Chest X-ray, AP view. Patient: 35 years old, sex F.
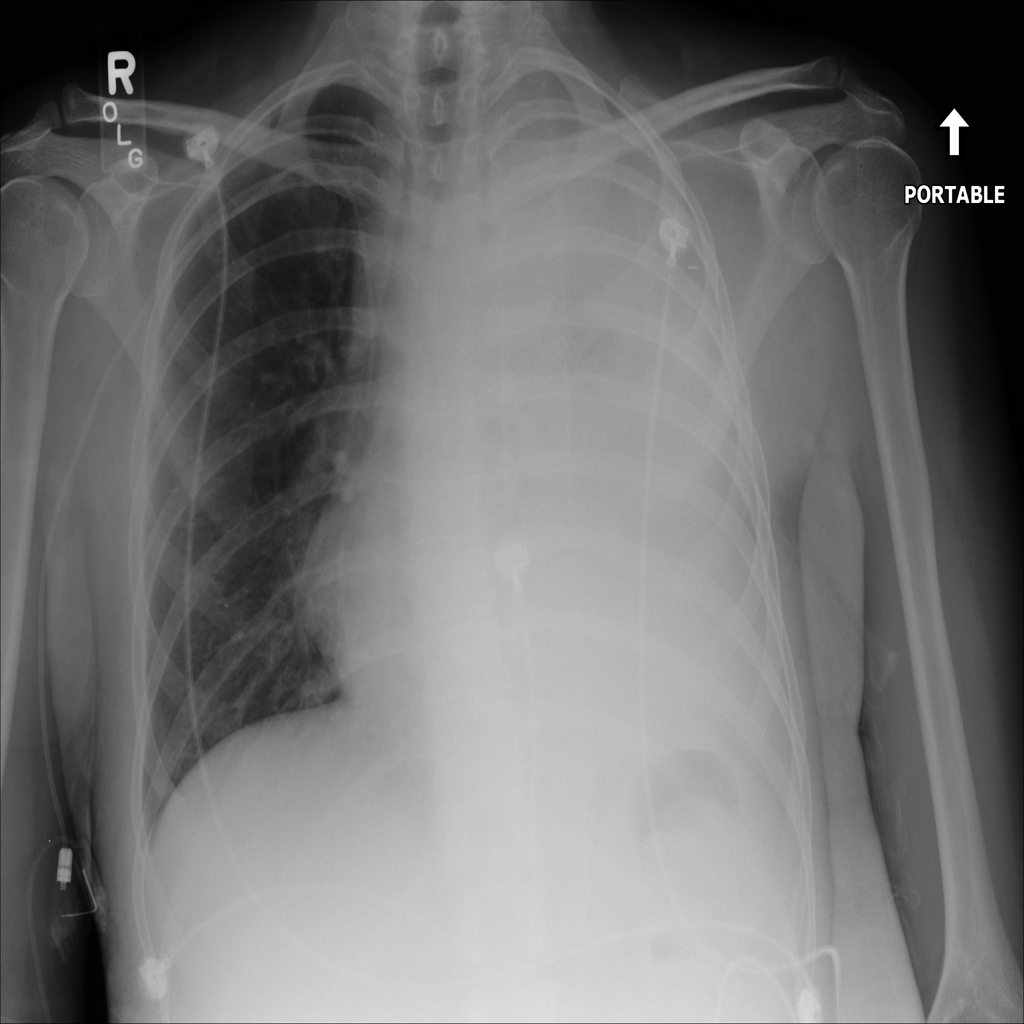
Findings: Edema